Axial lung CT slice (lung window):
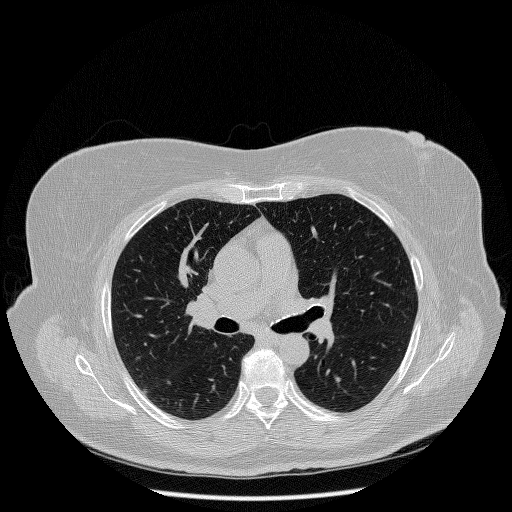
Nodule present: no